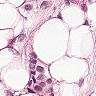
Metastatic tissue present: yes